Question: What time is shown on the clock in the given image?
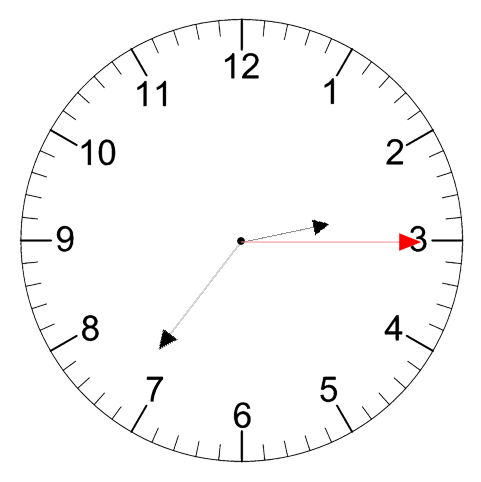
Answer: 02:36:15